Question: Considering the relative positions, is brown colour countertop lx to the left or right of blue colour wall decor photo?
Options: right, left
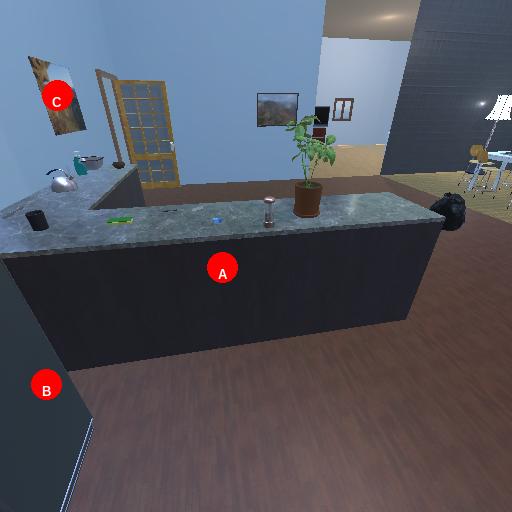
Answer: right